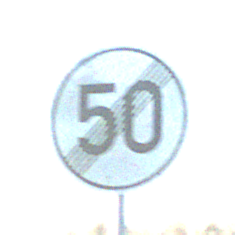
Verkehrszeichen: EndeGeschwindigkeit50
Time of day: SunriseSunset
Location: Outdoor (RoadRail)
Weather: PartlyCloudy
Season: NotSpecified
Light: Natural